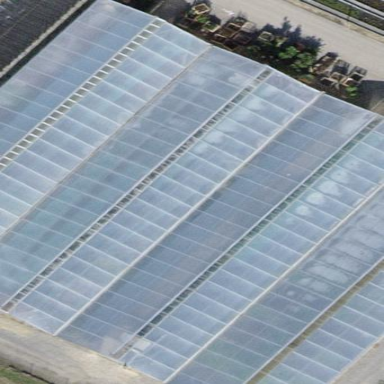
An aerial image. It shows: Greenhouse.